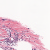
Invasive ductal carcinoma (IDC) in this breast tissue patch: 1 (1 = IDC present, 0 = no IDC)